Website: lowes
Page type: customer-info-address
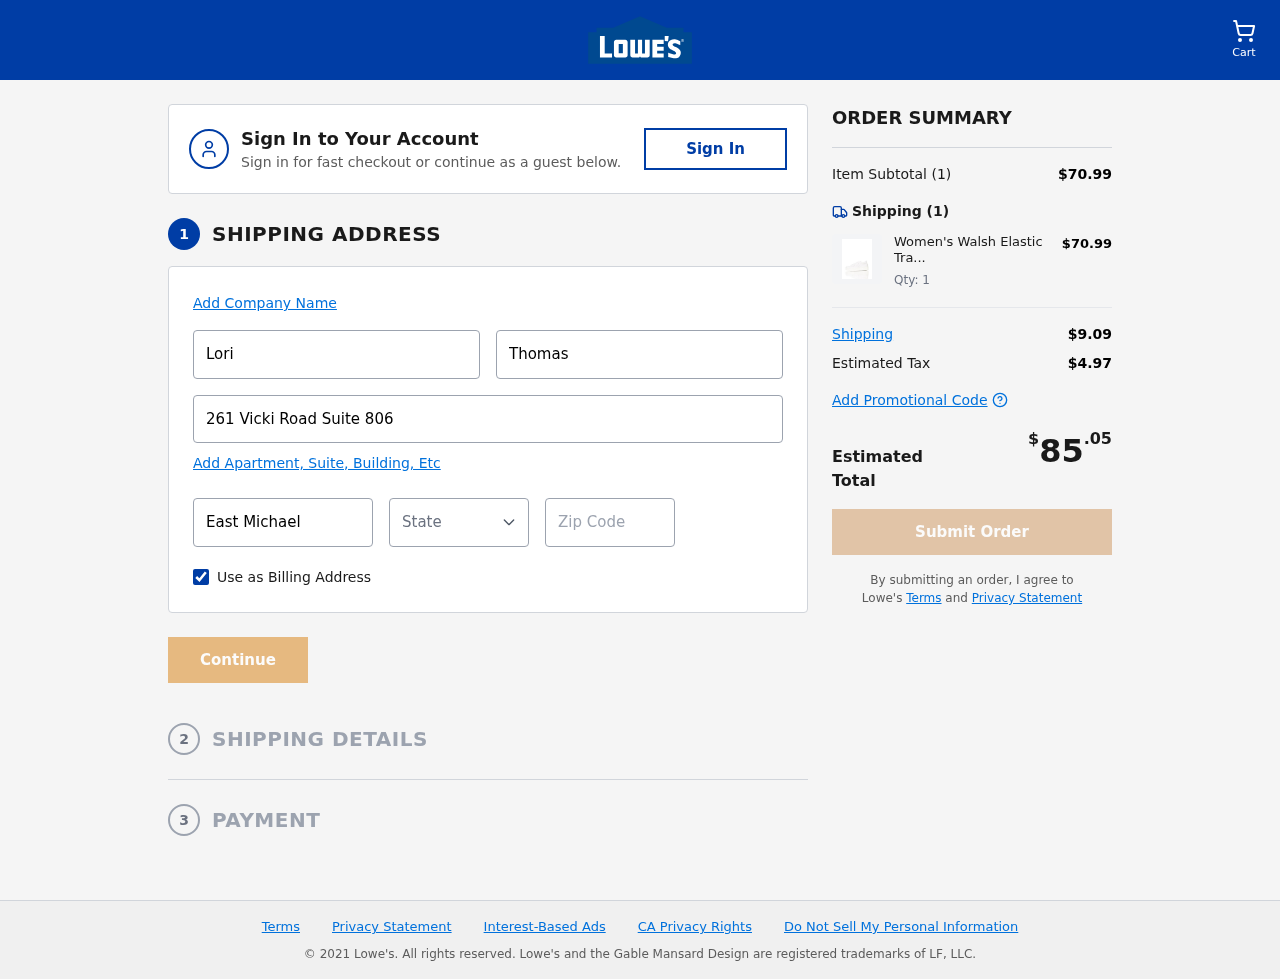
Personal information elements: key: PII_CITY
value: East Michael
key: PII_FIRSTNAME
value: Lori
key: PII_LASTNAME
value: Thomas
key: PII_POSTCODE
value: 07793
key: PII_STATE_ABBR
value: TX
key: PII_STREET
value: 261 Vicki Road Suite 806
Product elements: key: PRODUCT1_NAME
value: Women's Walsh Elastic Trainer White (White) 8 UK (41 EU)
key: PRODUCT1_PRICE
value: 70.99
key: PRODUCT1_QUANTITY
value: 1
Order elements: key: ORDER_NUM_ITEMS
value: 1
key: ORDER_SUBTOTAL
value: $70.99
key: ORDER_NUM_ITEMS2
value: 1
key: ORDER_SHIPPING_COST
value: $9.09
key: ORDER_TAX
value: $4.97
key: ORDER_TOTAL
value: $85.05